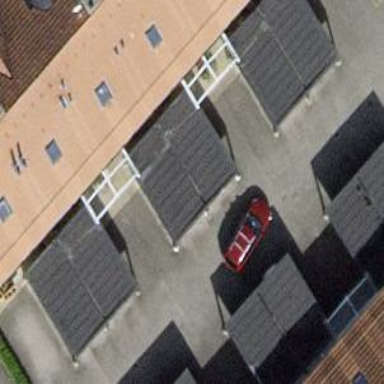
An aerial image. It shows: View of roof of building.